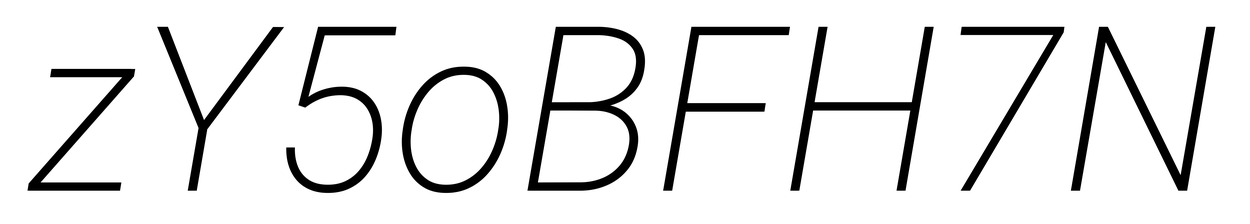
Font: Roboto-Italic_ExtraLight_Italic